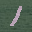
Label: 1